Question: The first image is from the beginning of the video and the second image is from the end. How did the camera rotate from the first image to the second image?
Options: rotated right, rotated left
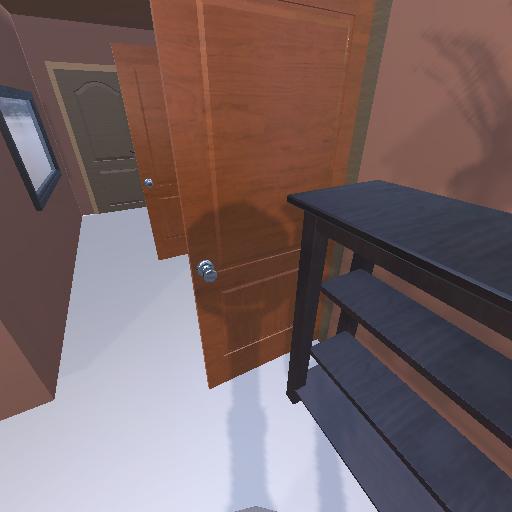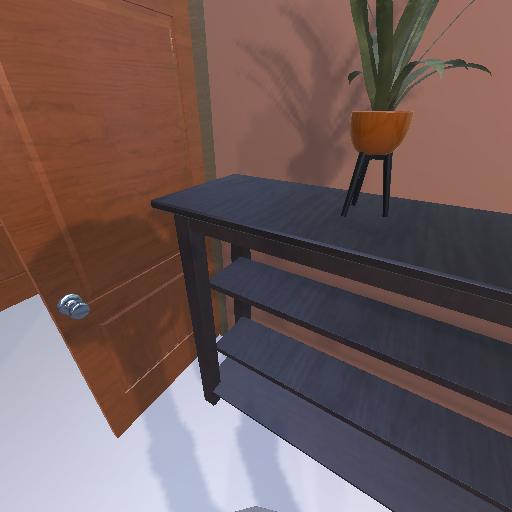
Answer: rotated right